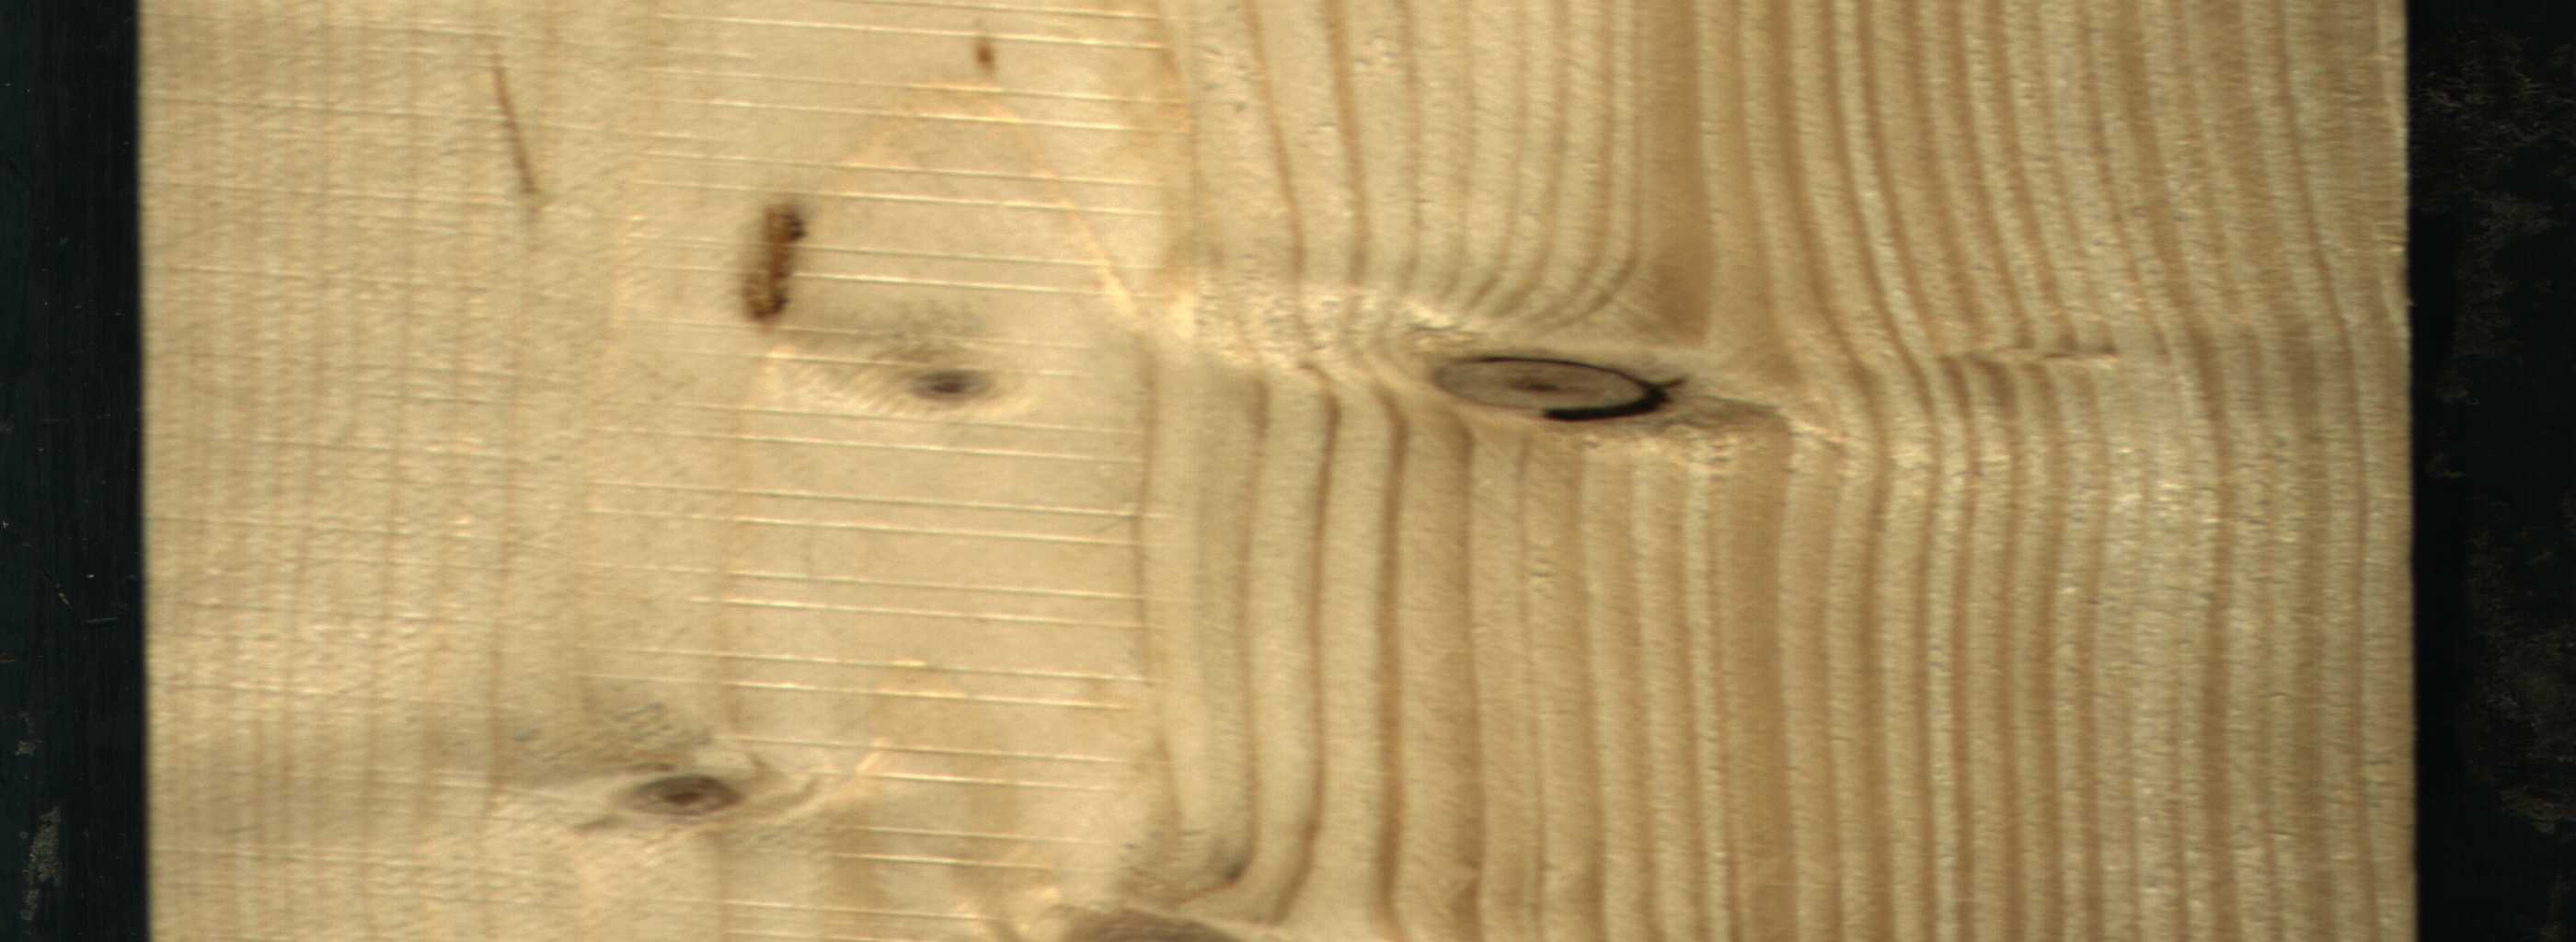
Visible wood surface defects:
resin
Dead_Knot
Live_Knot
Live_Knot
Live_Knot